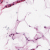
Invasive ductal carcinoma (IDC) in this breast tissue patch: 0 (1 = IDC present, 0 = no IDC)